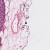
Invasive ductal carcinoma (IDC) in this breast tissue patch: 1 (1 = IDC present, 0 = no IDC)